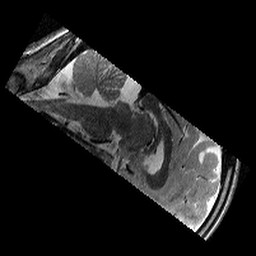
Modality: T2w
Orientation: sagittal
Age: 12
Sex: male
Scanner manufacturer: siemens
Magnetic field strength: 3 T
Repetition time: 9.23 s
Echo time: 0.067 s